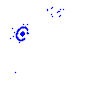
Particle: pion